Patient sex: M
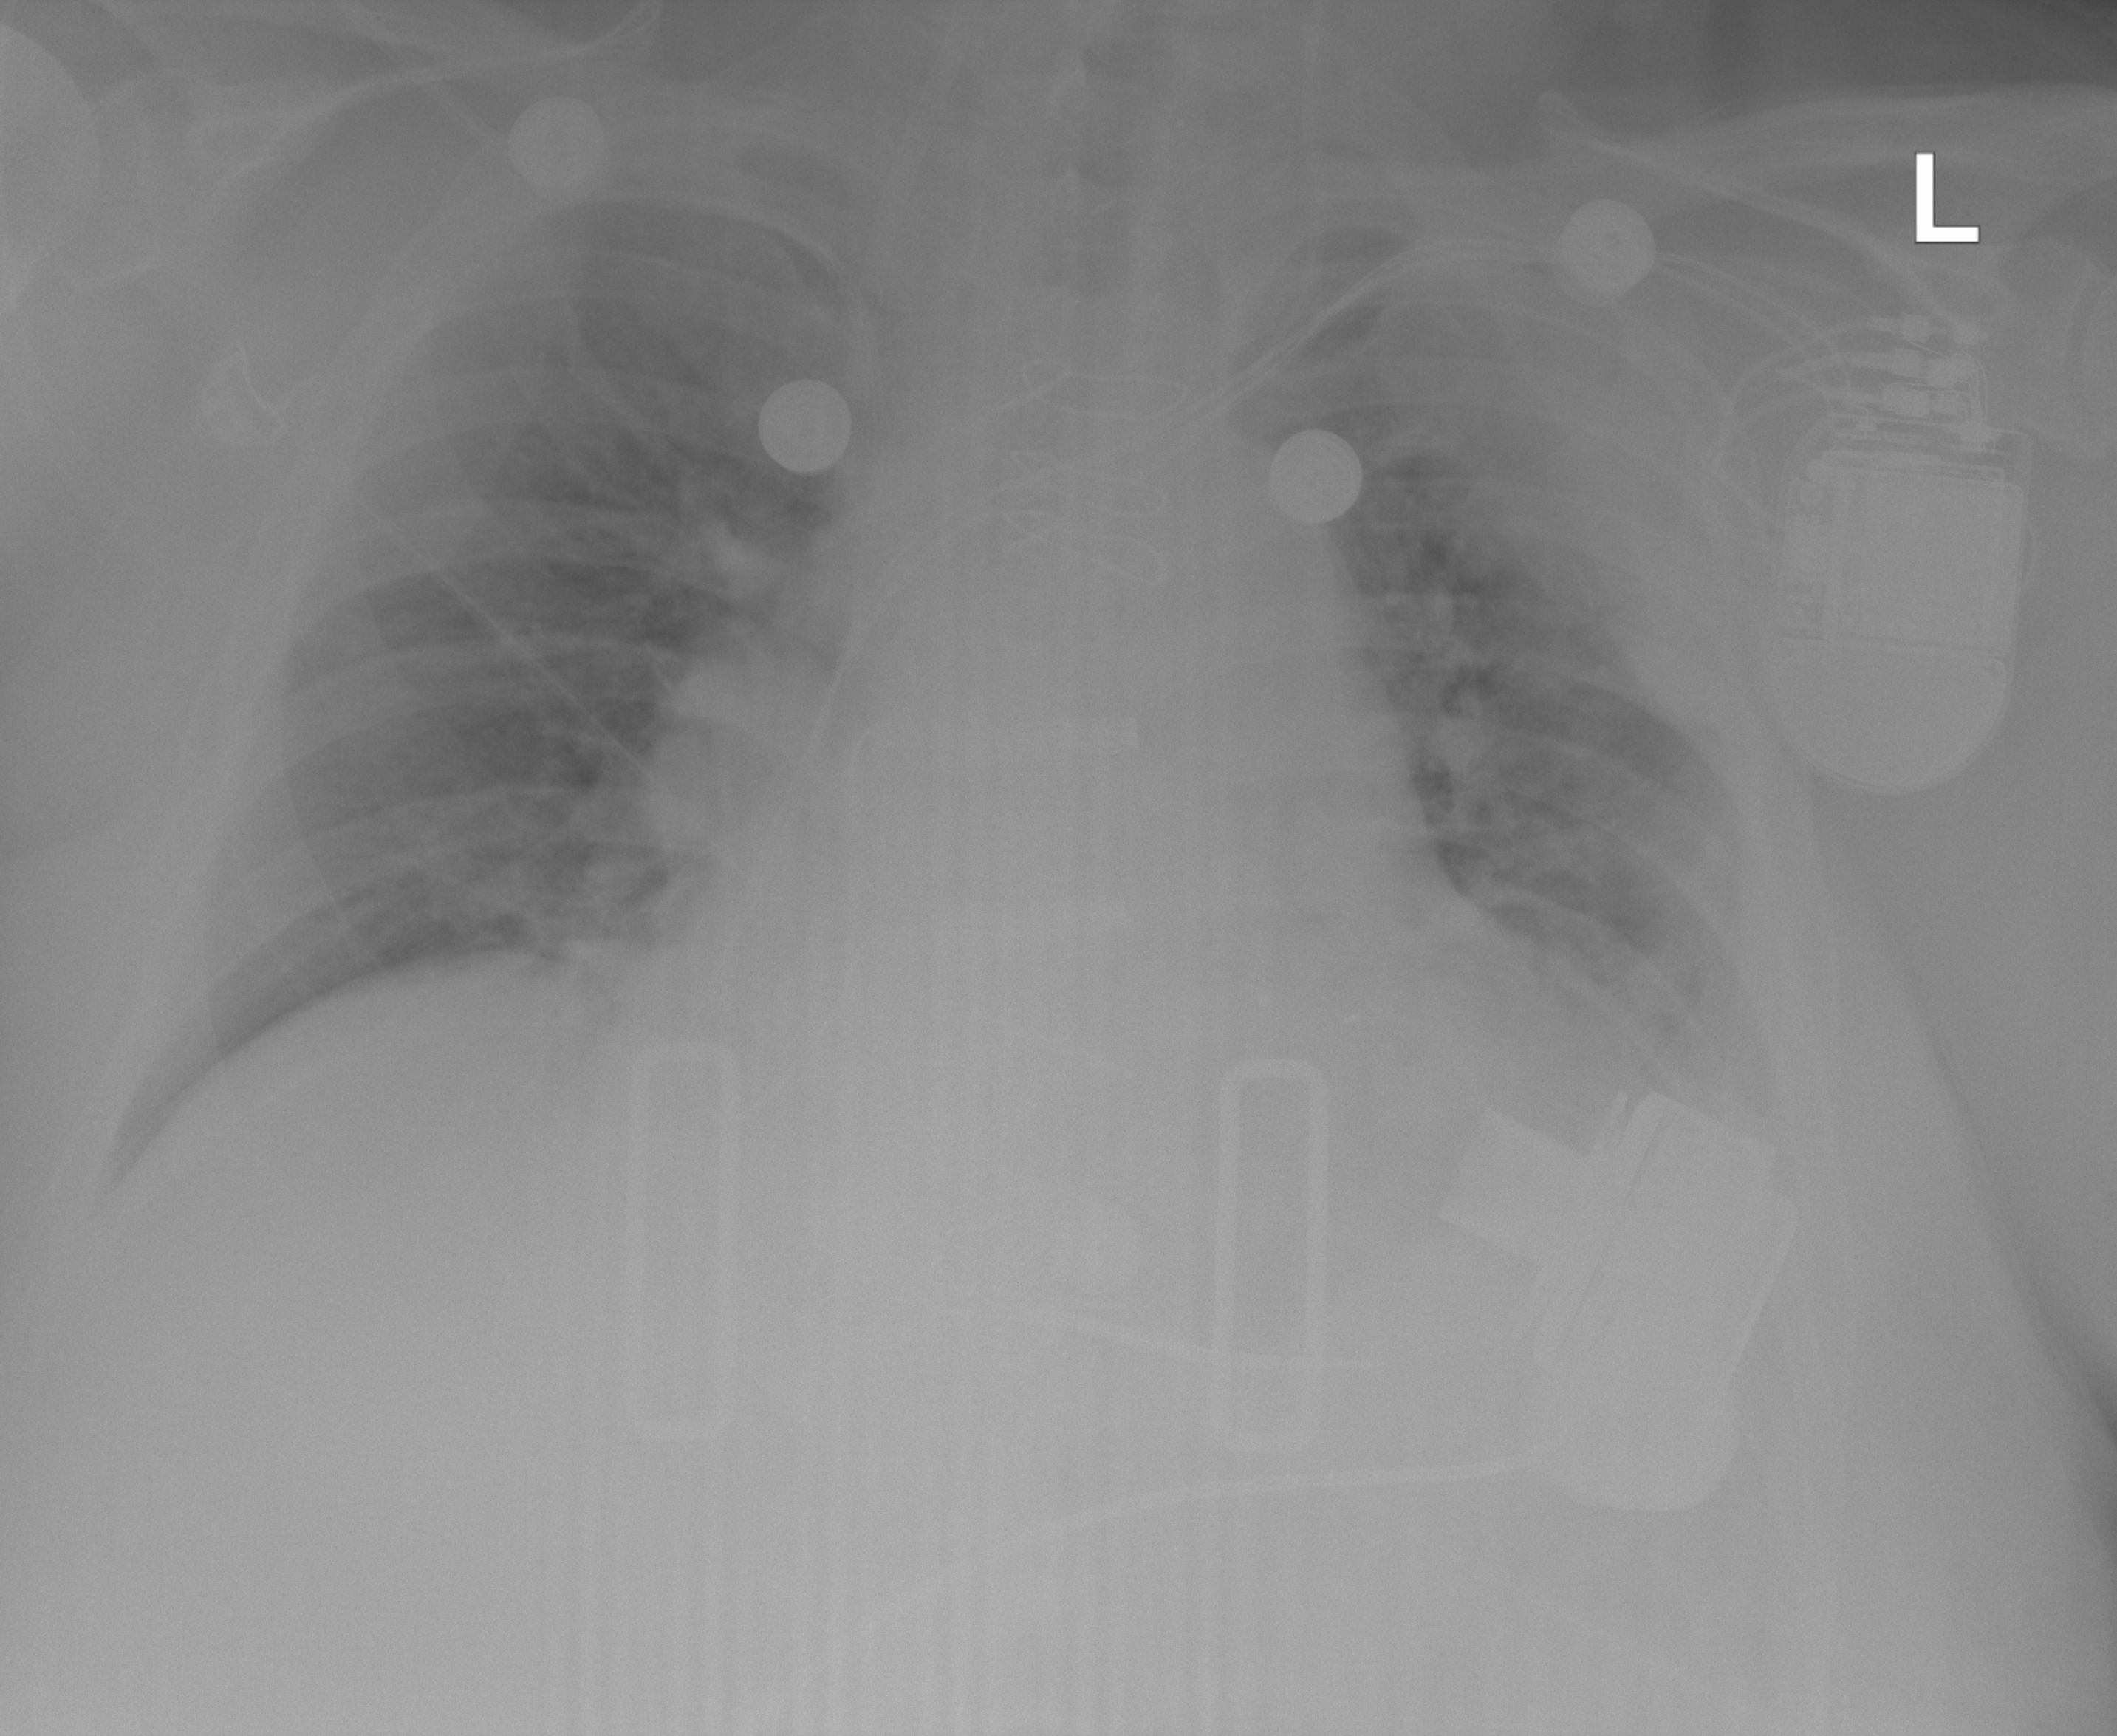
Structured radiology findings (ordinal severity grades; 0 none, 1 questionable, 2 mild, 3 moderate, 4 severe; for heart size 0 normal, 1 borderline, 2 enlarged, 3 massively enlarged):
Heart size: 3
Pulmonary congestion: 0
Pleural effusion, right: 0
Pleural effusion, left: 0
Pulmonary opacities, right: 0
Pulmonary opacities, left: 0
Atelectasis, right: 0
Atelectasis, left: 2